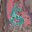
Label: 5